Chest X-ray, AP view. Patient: 60 years old, sex M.
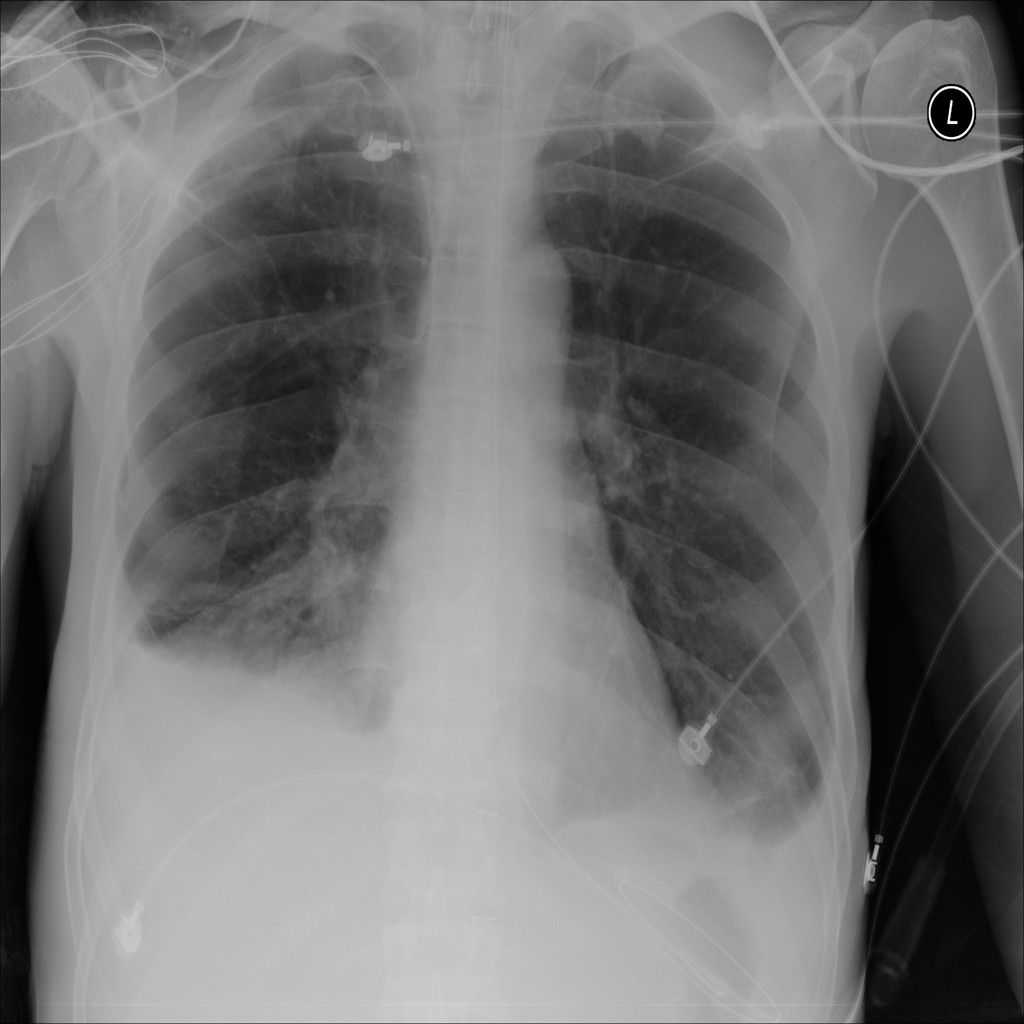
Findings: Atelectasis, Consolidation, Effusion, Pleural_Thickening